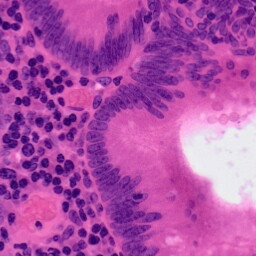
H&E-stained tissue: Colon